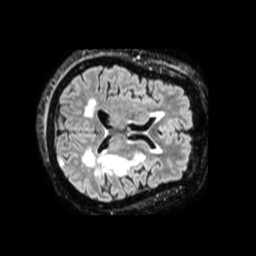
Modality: FLAIR
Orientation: axial
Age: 87
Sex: female
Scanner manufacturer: philips
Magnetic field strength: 1.5 T
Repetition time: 4.8 s
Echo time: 0.3364 s